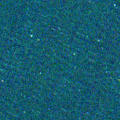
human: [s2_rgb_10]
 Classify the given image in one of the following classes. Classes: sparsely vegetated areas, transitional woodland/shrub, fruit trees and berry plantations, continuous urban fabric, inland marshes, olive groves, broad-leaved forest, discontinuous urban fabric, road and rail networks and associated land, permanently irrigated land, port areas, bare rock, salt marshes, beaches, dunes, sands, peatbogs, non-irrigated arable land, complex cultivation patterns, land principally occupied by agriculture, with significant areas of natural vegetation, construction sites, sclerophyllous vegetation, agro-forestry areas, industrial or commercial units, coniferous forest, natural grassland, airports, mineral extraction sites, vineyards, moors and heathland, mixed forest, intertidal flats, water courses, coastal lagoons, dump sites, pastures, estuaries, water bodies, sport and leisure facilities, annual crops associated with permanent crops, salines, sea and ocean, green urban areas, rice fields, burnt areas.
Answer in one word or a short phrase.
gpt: sea and ocean